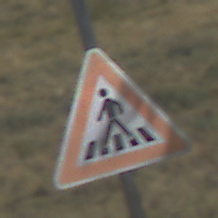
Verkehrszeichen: FussgaengerueberwegRechts
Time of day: Midday
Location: Outdoor (Nature)
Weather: PartlyCloudy
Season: NotSpecified
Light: Natural